CT reconstruction: vmi40
Segmentation target: lesions
Patient: M, age 72
ISS stage: Stage 2
Metal implant: no
Axial slice:
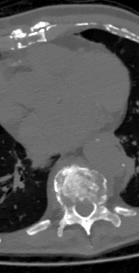
Sagittal slice:
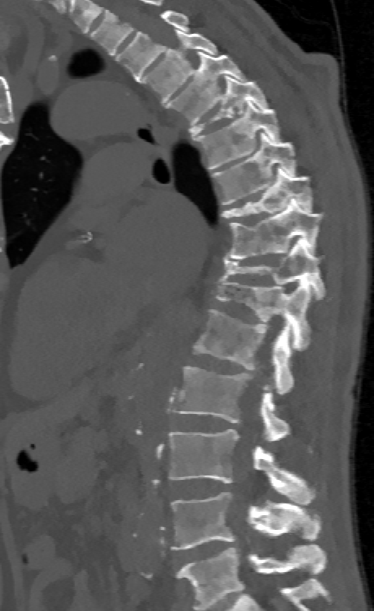